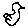
Label: bird